Question: I am trying to plot x and y velocities using quiver function in MATLAB.
I have x,y,u and v arrays(with their usual meanings) with dimension 100x100
So, the result is my quiver plot is dense and I cannot see the arrows unless I zoom in.
Somewhat like this: <URL>
Take a look at my plot:

Is there any way to make quiver plot less dense(and with bigger arrows)? I am planning to clip x-axis range to 0-4. But anything apart from that?
I cannot make my mesh less dense for accuracy concerns. I am, however willing to ignore some fine data points if that's required to make the plot look better.
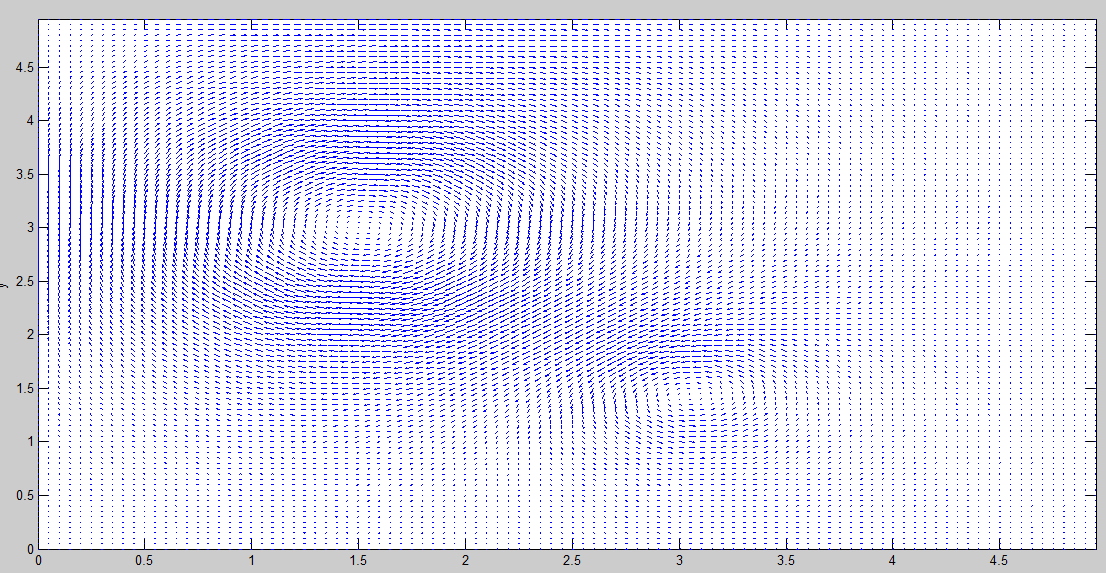
Answer: You can plot a reduced number of arrows by plotting, for example, (assuming your data are in arrays)
'''
quiver(x(1:2:end,1:2:end),y(1:2:end,1:2:end),u(1:2:end,1:2:end),v(1:2:end,1:2:end))
'''
where the 2 in this example means we plot only a quarter as many arrows. You can of course change it, as long as you change all of the 2's so that the arrays are all appropriately sized.
If you want to change the length of the arrows there are two options. Firstly, you can use the scale option 'scale=2' to scale the arrows by the amount specified, or you can normalise the velocities if you want to have all the arrows the same length. You do lose information doing that, because you can't compare the magnitude of the velocity by looking at the arrows, but it may be useful in some situations. You can do this by dividing 'u' and 'v' both by 'sqrt(u.^2+v.^2)' (at the points you wish to plot arrows at.
Hope that helps and sets everything out nicely.